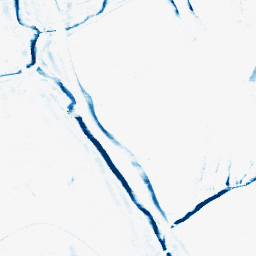
Category: morphological
Decomposition family: morphological_rect
Decomposition parameters: operation: closing
width: 10
height: 3
Upsampling method: cubic_catmull_rom
Upsampling parameters: scale: 8
Upsampling scale: 8